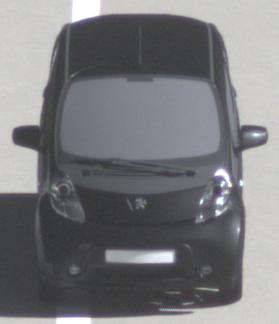
Make: Peugeot
Model: iOn
Detailed model: iOn
Model produced from: 2010/12
Model produced until: 2013/02
Doors: 5
Color: black
Road condition: wet road
Daytime: morning or afternoon
Contrast: high contrast